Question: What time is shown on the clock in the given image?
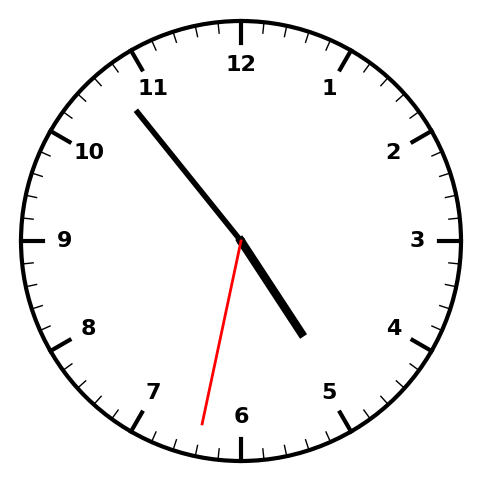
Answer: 04:53:32